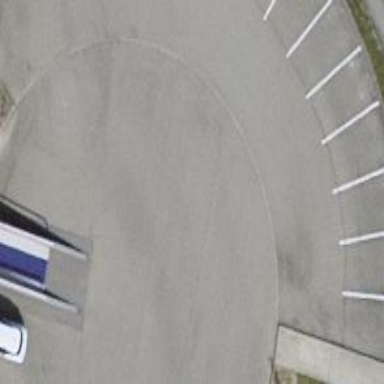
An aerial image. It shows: Parking area with surface.